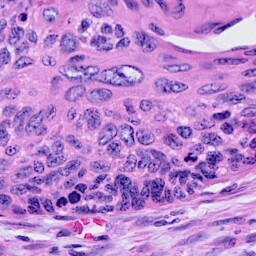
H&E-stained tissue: Cervix